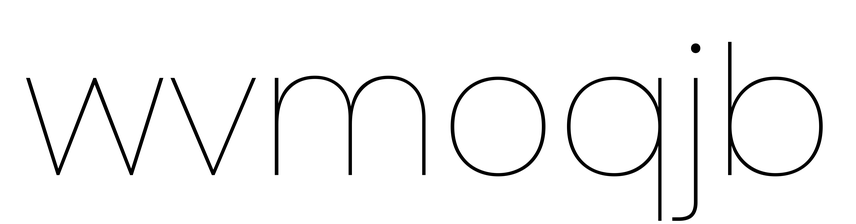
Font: Poppins-Thin